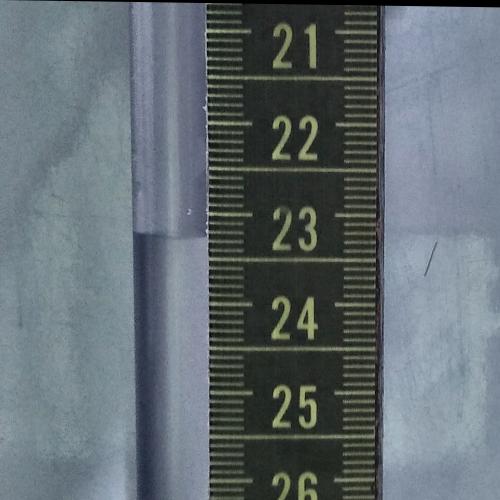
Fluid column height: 23.3 cm